Field crop: maize
Growth stage: 2
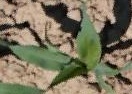
Species: maize